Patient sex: M
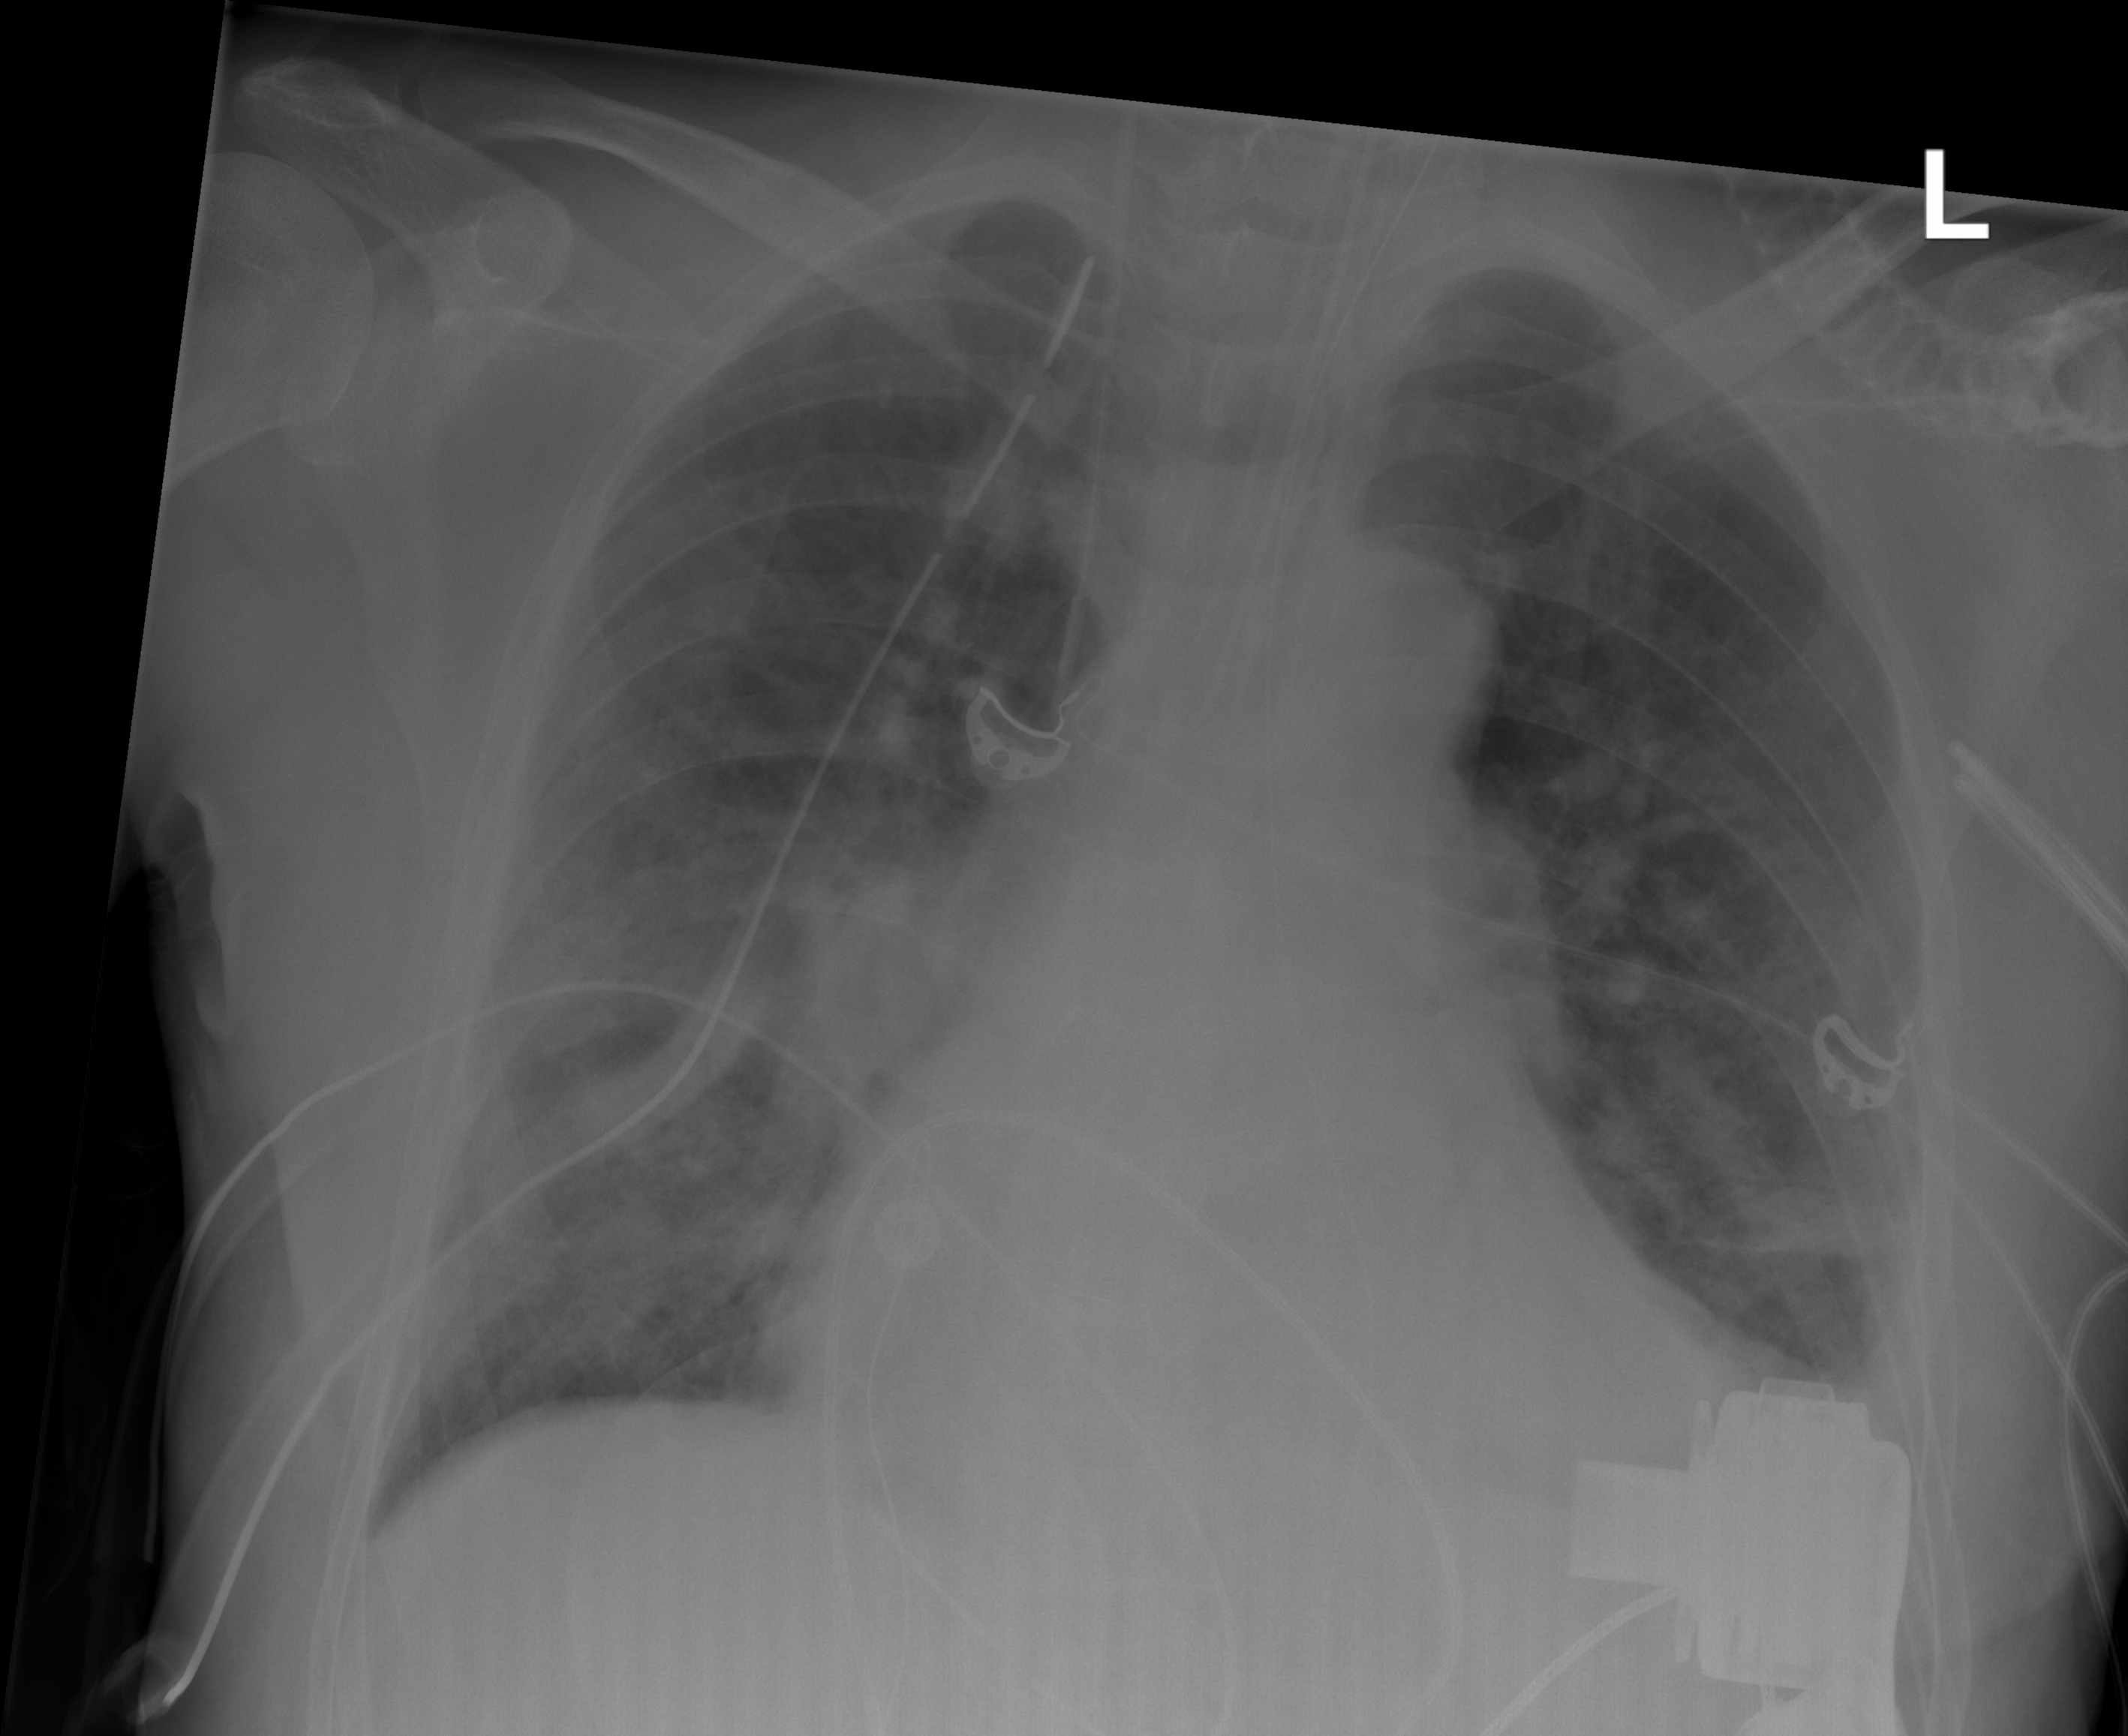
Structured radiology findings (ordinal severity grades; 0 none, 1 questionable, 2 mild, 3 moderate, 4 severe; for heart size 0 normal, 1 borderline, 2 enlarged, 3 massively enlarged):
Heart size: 2
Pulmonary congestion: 3
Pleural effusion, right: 0
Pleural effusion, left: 0
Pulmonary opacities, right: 1
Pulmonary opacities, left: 1
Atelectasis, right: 1
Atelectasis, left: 1